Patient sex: F
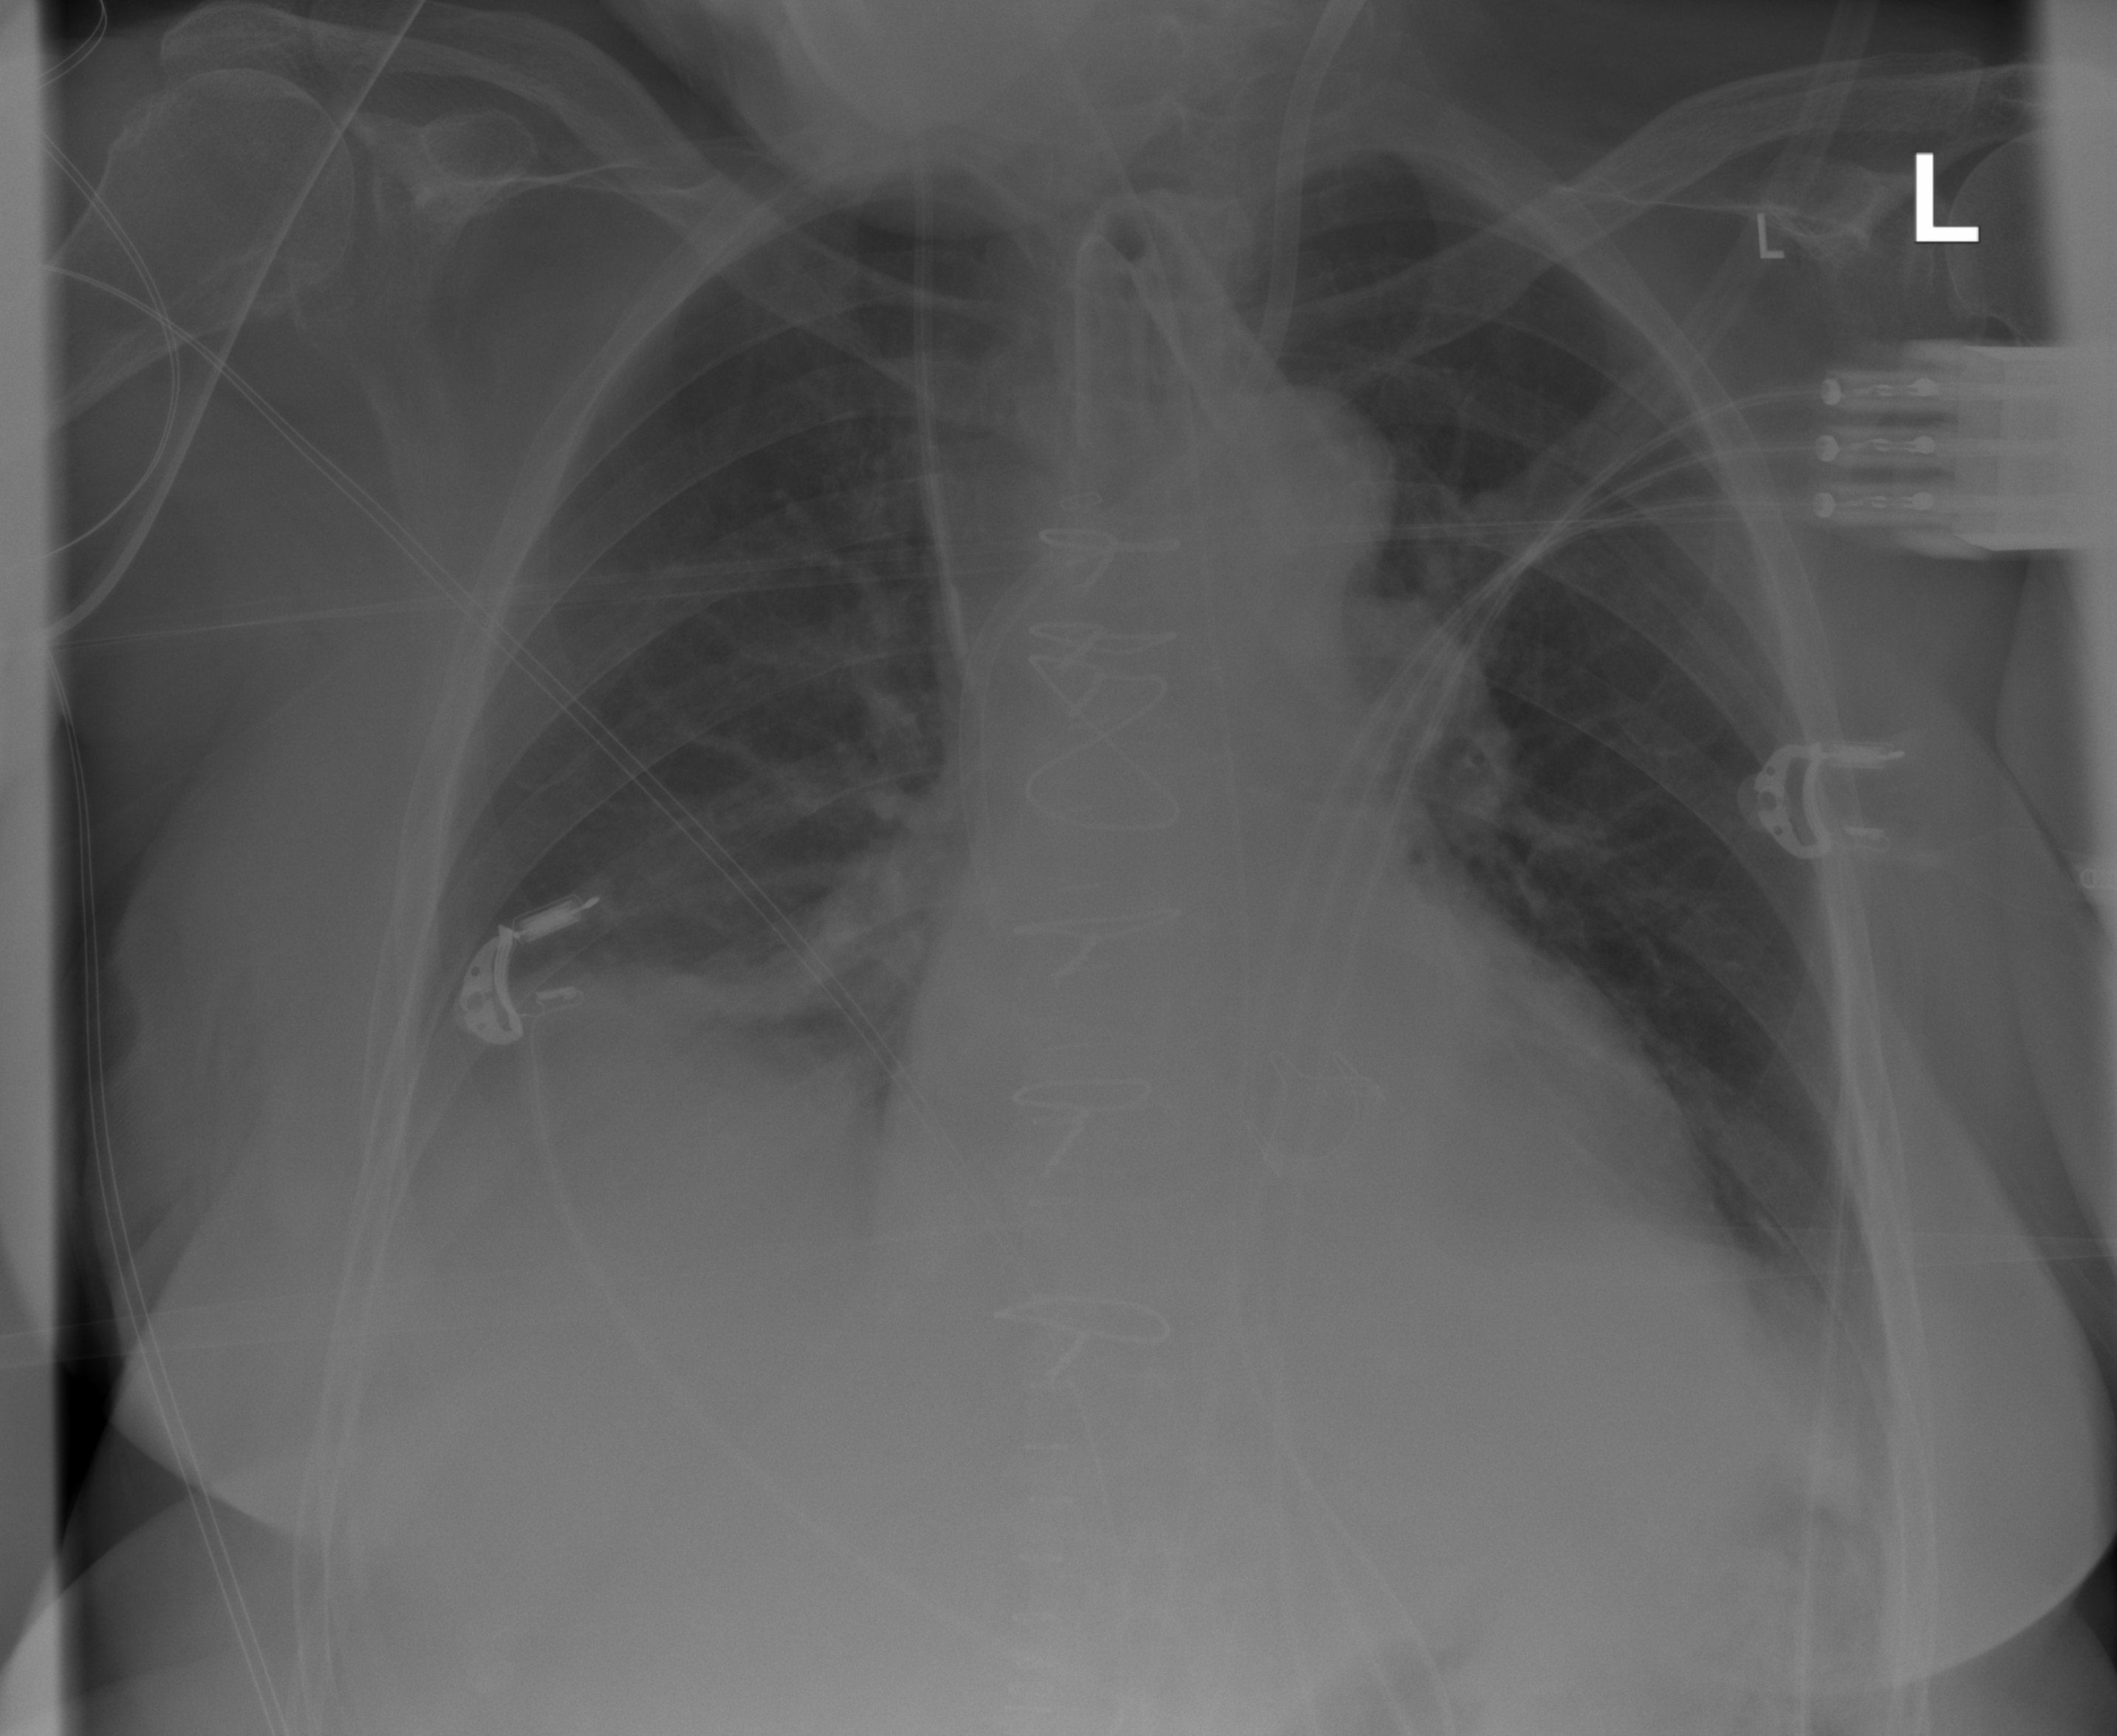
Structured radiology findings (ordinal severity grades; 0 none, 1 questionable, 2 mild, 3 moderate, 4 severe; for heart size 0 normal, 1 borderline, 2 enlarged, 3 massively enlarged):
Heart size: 2
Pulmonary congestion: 0
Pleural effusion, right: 2
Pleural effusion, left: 2
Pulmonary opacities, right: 0
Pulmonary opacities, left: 0
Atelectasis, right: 2
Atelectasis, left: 2